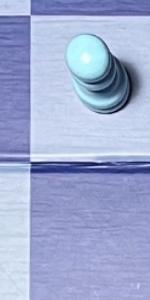
Label: Empty